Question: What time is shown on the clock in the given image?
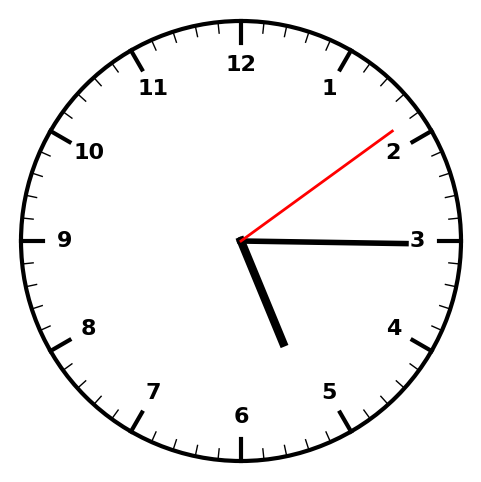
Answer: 05:15:09